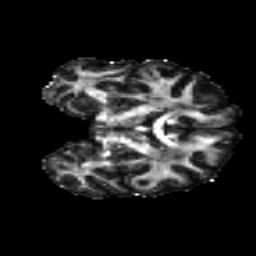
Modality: FA
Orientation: coronal
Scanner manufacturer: siemens
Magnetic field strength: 3 T
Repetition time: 4.16 s
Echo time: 0.0806 s